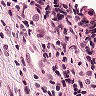
Metastatic tissue present: yes